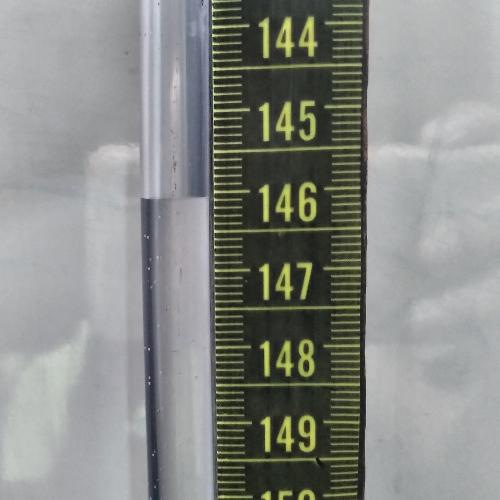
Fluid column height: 146.1 cm